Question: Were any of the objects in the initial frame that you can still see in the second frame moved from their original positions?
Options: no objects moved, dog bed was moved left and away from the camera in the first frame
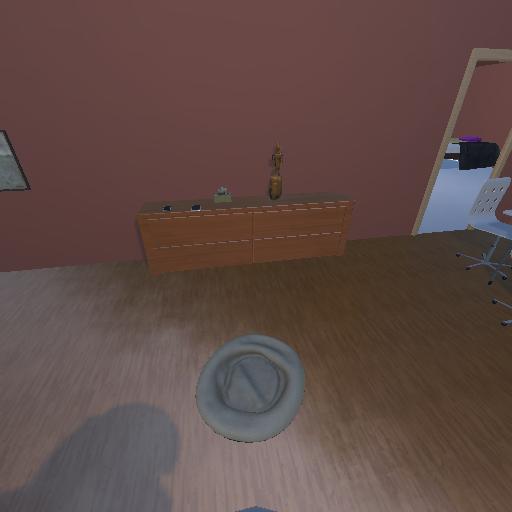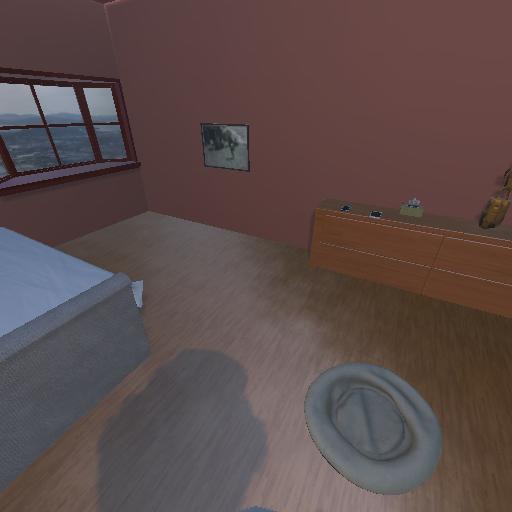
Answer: no objects moved